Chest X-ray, PA view. Patient: 52 years old, sex F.
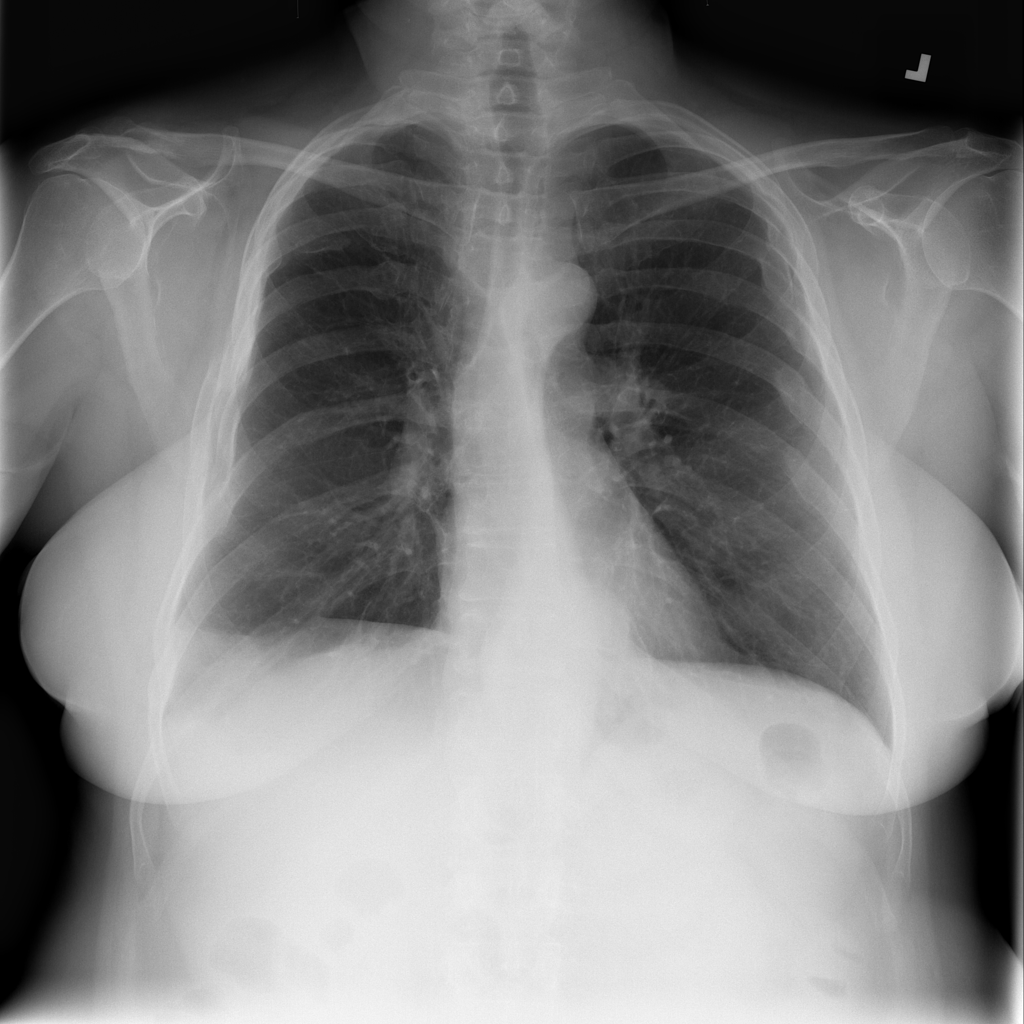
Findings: Hernia